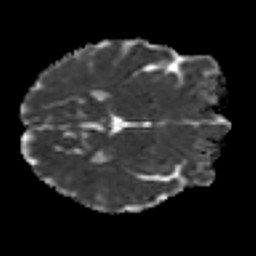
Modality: MD
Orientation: axial
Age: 35
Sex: female
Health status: healthy
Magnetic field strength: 3 T
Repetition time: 8.4 s
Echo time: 0.0926 s